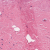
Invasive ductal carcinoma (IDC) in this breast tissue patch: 0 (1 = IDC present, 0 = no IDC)